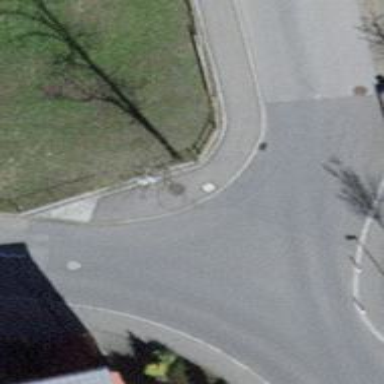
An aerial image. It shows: Bus stop with platform for public transport.